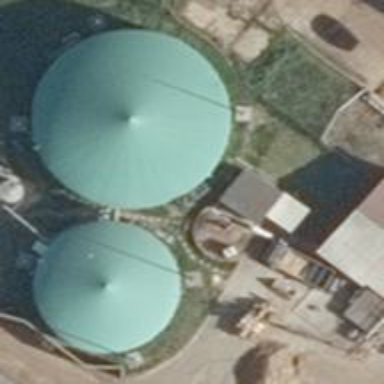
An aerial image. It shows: Covered reservoir with round-shaped roof. It is man-made structure used as digester for power generation.